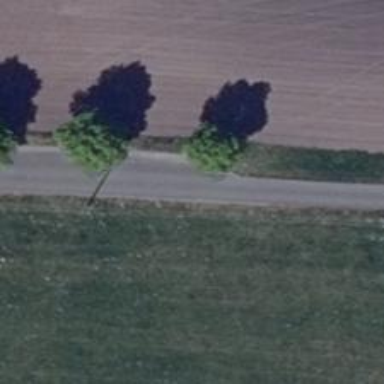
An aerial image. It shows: Row of trees in natural setting.